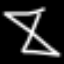
Label: hourglass